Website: macys
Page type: account-selection
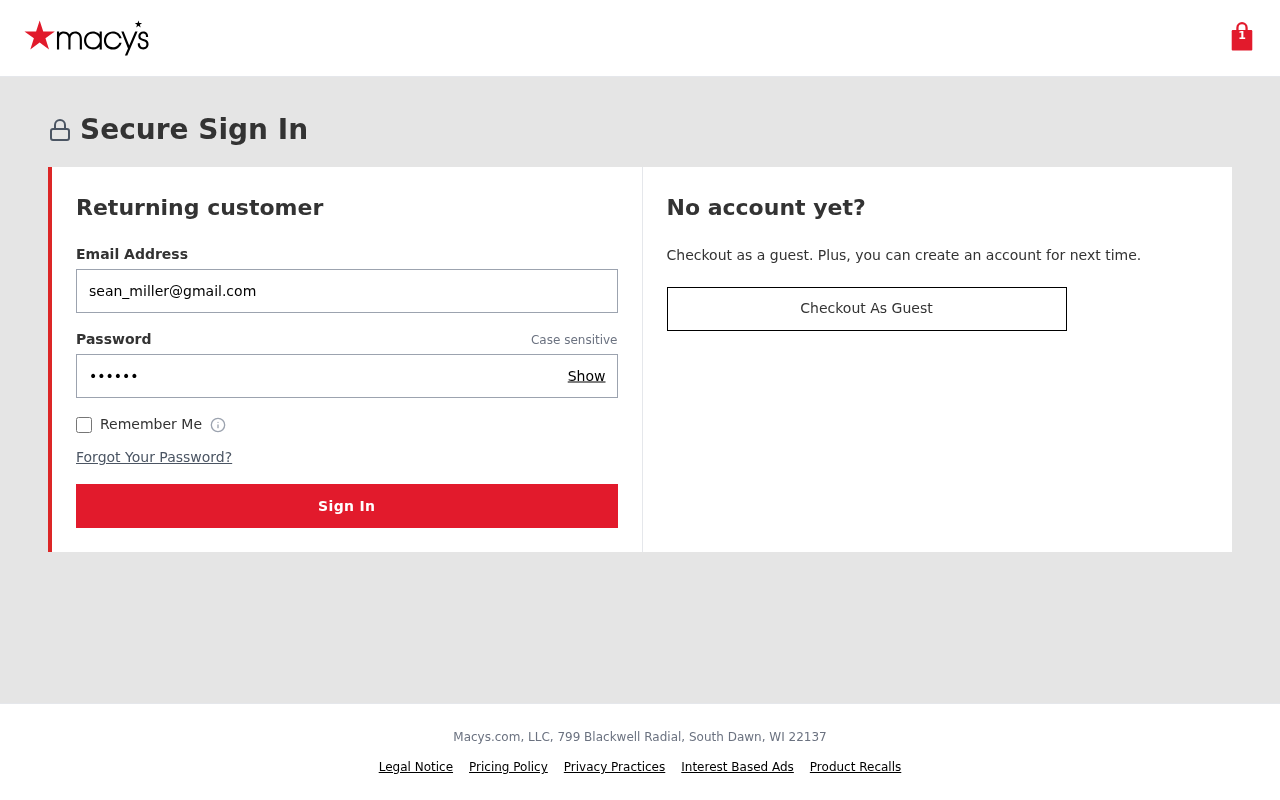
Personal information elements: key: PII_EMAIL
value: sean_miller@gmail.com
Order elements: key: ORDER_NUM_ITEMS
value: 1